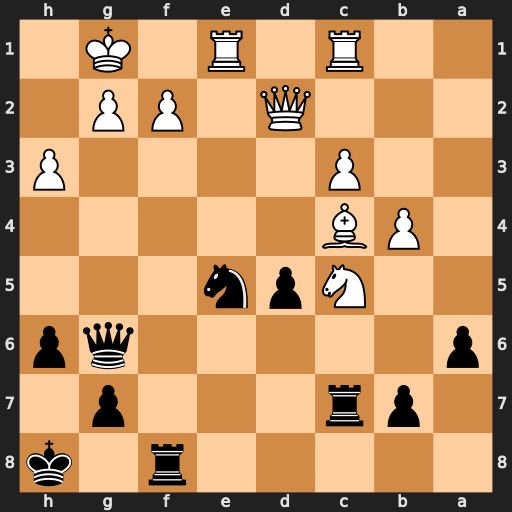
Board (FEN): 5r1k/1pr3p1/p5qp/2Npn3/1PB5/2P4P/3Q1PP1/2R1R1K1
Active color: b
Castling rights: -
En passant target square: -
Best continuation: Nf3+ Kh1 Nxd2